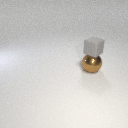
large brown metal sphere below small gray rubber cube